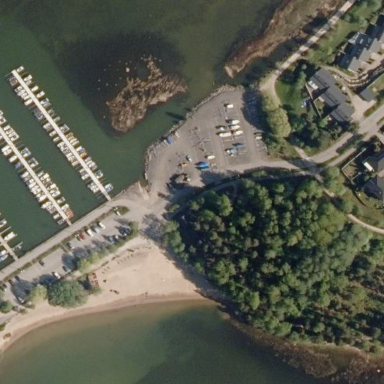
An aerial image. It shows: Boat storage area located by the waterway in boatyard.